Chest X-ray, AP view. Patient: 37 years old, sex F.
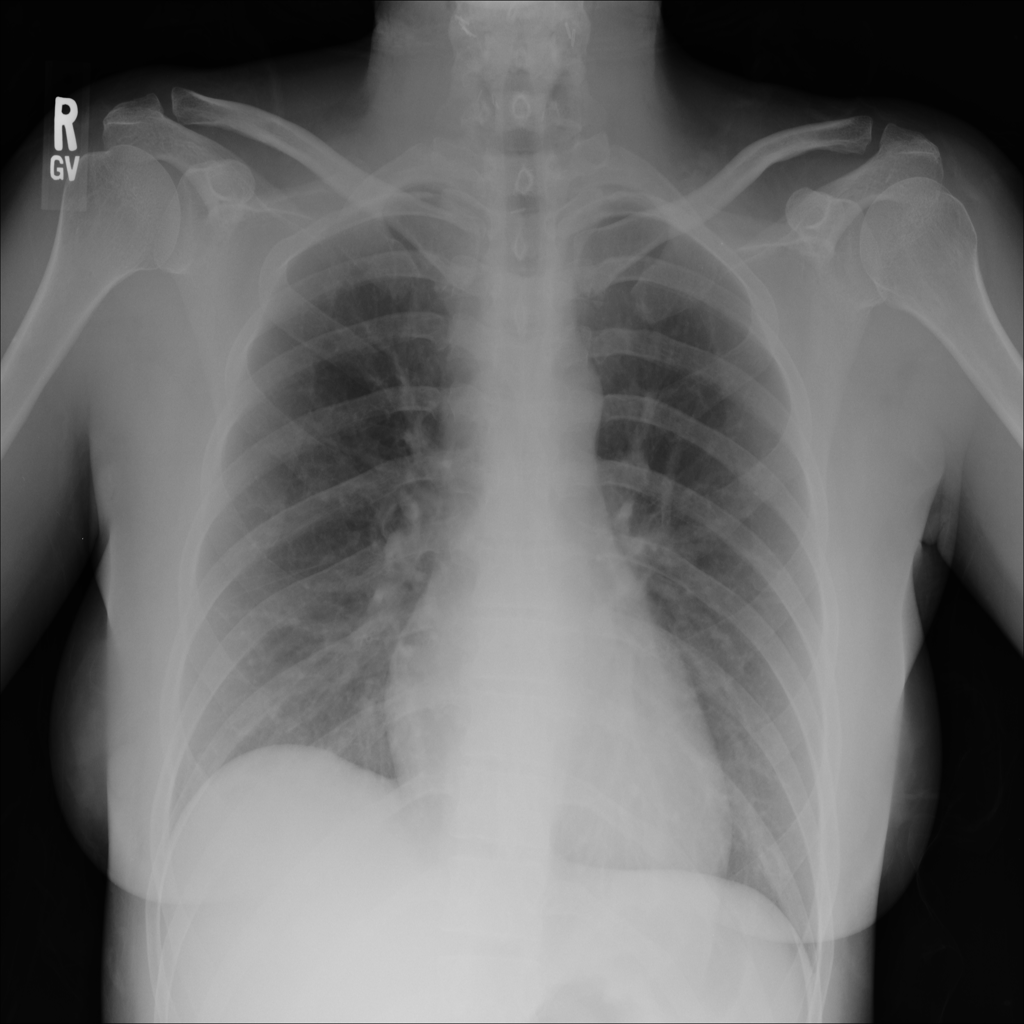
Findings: No Finding